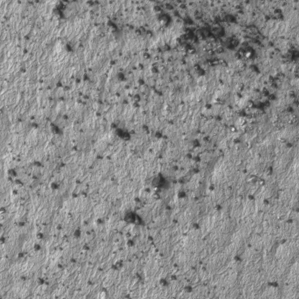
Label: frost